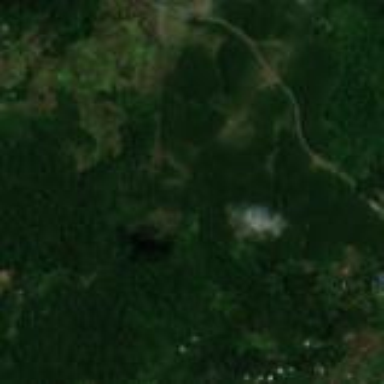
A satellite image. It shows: Rubber tree orchard with mature trees.